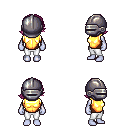
a pixel art fantasy rpg character, female body template, dark elf, purple skin, gold chest armor, white pants, pink swoop hairstyle, metal helm, four views (front, back, left, right), 2x2 character sprite sheet, small pixel art, hard edges, no anti-aliasing